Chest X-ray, PA view. Patient: 52 years old, sex F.
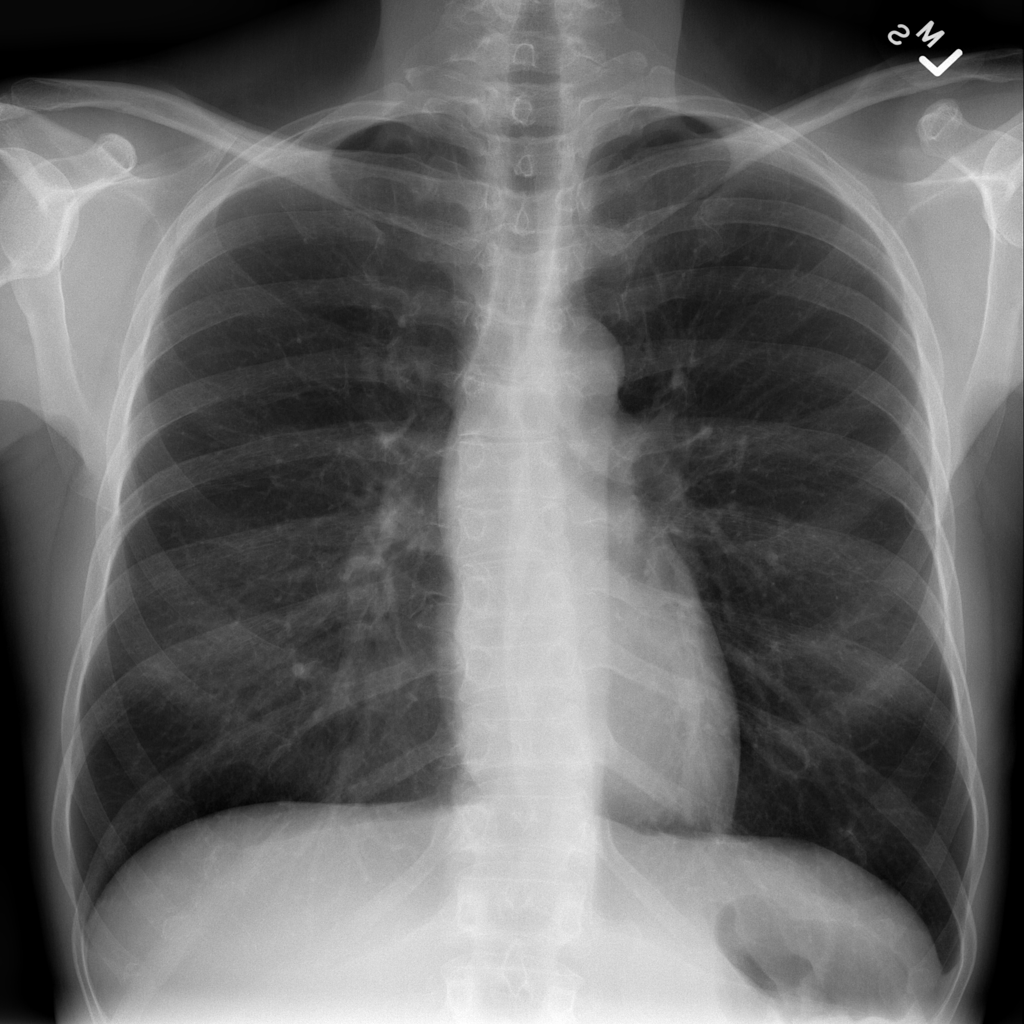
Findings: No Finding